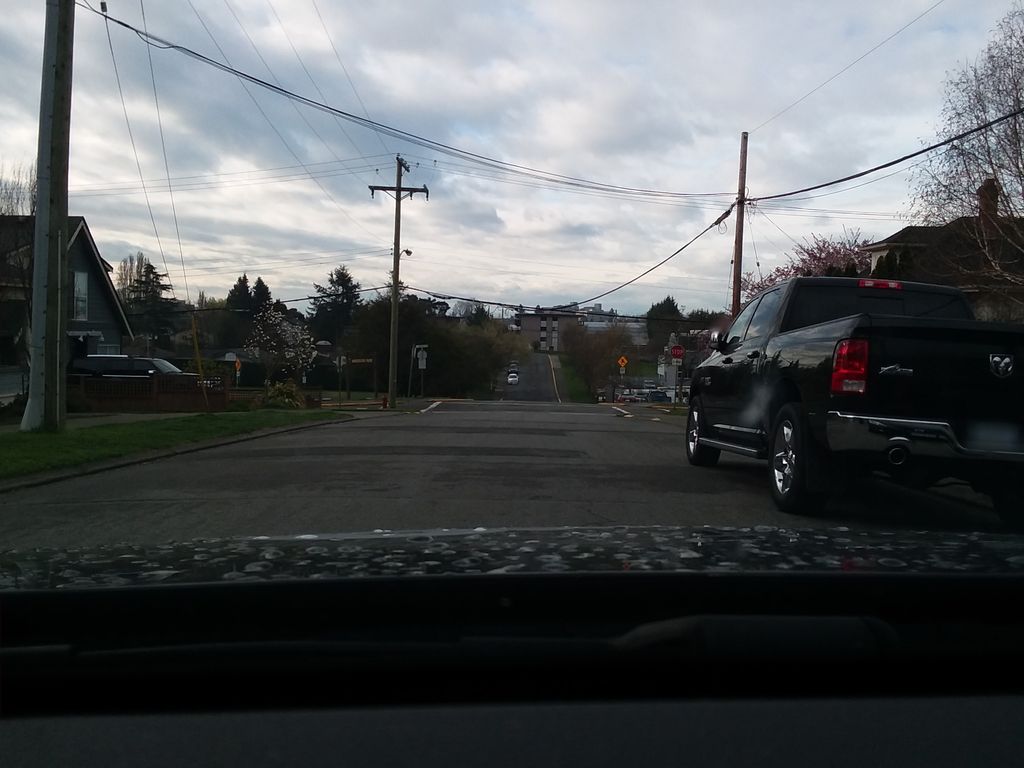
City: victoria